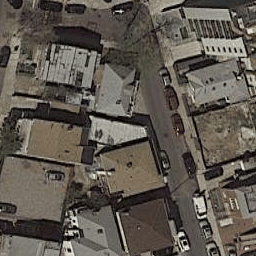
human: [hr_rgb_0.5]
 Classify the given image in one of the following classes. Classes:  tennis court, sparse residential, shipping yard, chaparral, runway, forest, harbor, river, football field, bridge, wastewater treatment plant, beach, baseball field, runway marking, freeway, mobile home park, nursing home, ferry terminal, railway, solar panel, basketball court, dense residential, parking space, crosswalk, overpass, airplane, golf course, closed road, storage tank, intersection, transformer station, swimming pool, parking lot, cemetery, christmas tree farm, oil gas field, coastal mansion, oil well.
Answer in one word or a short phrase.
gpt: dense residential